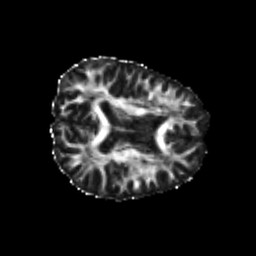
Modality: FA
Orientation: axial
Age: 24
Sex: male
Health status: healthy
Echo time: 0.074 s